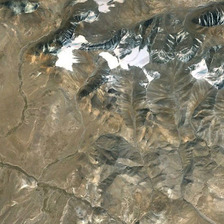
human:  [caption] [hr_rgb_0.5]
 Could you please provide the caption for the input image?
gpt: it is a piece of yellow green mountain with small part covered by white snows .

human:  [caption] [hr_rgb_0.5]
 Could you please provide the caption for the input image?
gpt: it is a piece of yellow green mountain with small part covered by white snows .

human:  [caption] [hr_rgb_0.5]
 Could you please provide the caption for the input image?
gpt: it is a piece of yellow green mountain with small part covered by white snows .

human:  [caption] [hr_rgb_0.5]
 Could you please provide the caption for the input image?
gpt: it is a piece of yellow green mountain with small part covered by white snows .

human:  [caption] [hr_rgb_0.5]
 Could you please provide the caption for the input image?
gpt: it is a piece of yellow green mountain with small part covered by white snows .